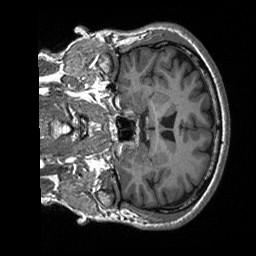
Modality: T1w
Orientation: coronal
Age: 60
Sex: male
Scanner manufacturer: siemens
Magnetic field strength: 3 T
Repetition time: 2.4 s
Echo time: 0.00226 s